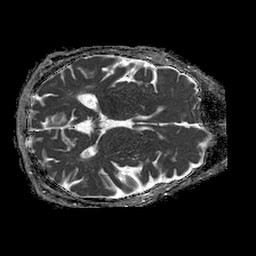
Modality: ADC
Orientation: axial
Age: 73
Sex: male
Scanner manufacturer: philips
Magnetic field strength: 1.5 T
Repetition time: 4.6 s
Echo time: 0.08631 s